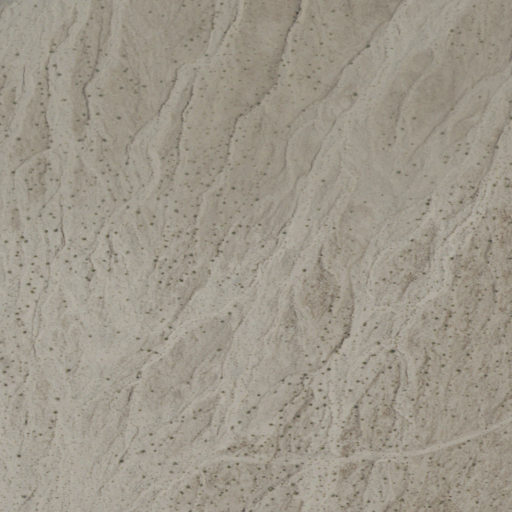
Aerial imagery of valley in California named Talc Canyon containing shrub and barren land